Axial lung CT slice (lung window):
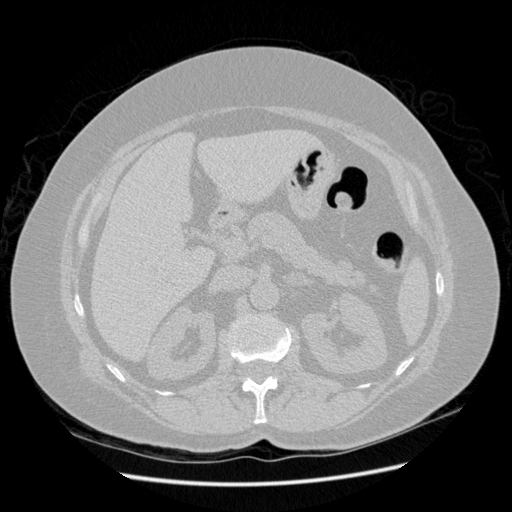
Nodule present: no